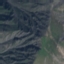
Label: HerbaceousVegetation